Question: I'm trying to postion views to the window in layout which is rectangle base while using MVVM pattern.
In WinForms I was able to use width, height, x and y of rectagle to position controls easily by just setting same properties on control.
Now I'm rewriting this code to wpf using MVVM and I'm lost.
this is what I'm trying to do:

This is something I thought might work but it does not.
'''
<Grid ShowGridLines="True">
<Grid.RowDefinitions>
<RowDefinition />
<RowDefinition />
<RowDefinition />
<RowDefinition />
<RowDefinition />
<RowDefinition />
</Grid.RowDefinitions>
<Grid.ColumnDefinitions>
<ColumnDefinition />
<ColumnDefinition />
<ColumnDefinition />
<ColumnDefinition />
<ColumnDefinition />
</Grid.ColumnDefinitions>
<ItemsControl ItemsSource="{Binding VirtualScreens}" Grid.IsSharedSizeScope="True" >
<ItemsControl.ItemTemplate>
<DataTemplate>
<Button Grid.Row="{Binding Row}" Grid.Column="{Binding Column}" Content="{Binding Name}"></Button>
</DataTemplate>
</ItemsControl.ItemTemplate>
</ItemsControl>
</Grid>
public class VirtualScreen : ObservableObject
{
string name;
int row;
int column;
public string Name
{
get { return name; }
set
{
name = value;
RaisePropertyChanged(() => Name);
}
}
public int Row
{
get { return row; }
set
{
row = value;
RaisePropertyChanged(() => Row);
}
}
public int Column
{
get { return column; }
set
{
this.column = value;
RaisePropertyChanged(() => Column);
}
}
}
'''
Thank you for any type of help
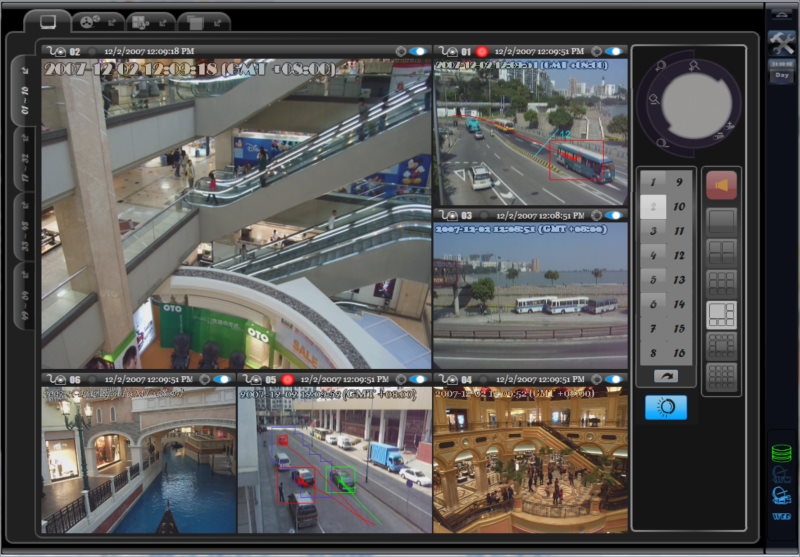
Answer: You can use a <URL> to layout the elements as shown in your UI. A three-row, three-column grid would work fine for you:
'''
<Grid>
<Grid.RowDefinitions>
<RowDefinition />
<RowDefinition />
<RowDefinition />
</Grid.RowDefinitions>
<Grid.ColumnDefinitions>
<ColumnDefinition />
<ColumnDefinition />
<ColumnDefinition />
</Grid.ColumnDefinitions>
<Button Grid.Row="1" Grid.Column="1" Grid.ColumnSpan="2" Grid.RowSpan="2">This is the big top left section</Button>
<Button Grid.Row="1" Grid.Column="2">Top right</Button>
<Button Grid.Row="2" Grid.Column="2">Middle right</Button>
<Button Grid.Row="3" Grid.Column="1">Bottom left</Button>
<Button Grid.Row="3" Grid.Column="2">Bottom center</Button>
<Button Grid.Row="3" Grid.Column="2">Bottom right</Button>
</Grid>
'''
Checkout <URL> for more info.